Question: I have created a simple page in HTML which works fine. But when I import that to ASP.NET, the page design clutters up.
Here is my
'''
<%@ Master Language="C#" AutoEventWireup="true" CodeBehind="Site.master.cs" Inherits="Elite.WUI.Site" %>
<!DOCTYPE html PUBLIC "-//W3C//DTD XHTML 1.0 Transitional//EN" "http://www.w3.org/TR/xhtml1/DTD/xhtml1-transitional.dtd">
<html xmlns="http://www.w3.org/1999/xhtml" >
<head runat="server">
<title></title>
<link rel="stylesheet" type="text/css" href="styles.css" />
</head>
<body>
<form id="form1" runat="server">
<asp:ContentPlaceHolder ID="headerCPH" runat="server">
<div id="header">
<h1>WUI</h1>
</div>
<hr />
</asp:ContentPlaceHolder>
<asp:ContentPlaceHolder ID="navigationCPH" runat="server">
<div id="navigation">
<ul>
<li>Home</li>
<li>Users</li>
<li>Campaigns</li>
<li>Settings</li>
</ul>
</div>
</asp:ContentPlaceHolder>
<asp:ContentPlaceHolder ID="contentCPH" runat="server">
</asp:ContentPlaceHolder>
</form>
</body>
</html>
'''
my stylesheet
'''
#navigation
{
float: left;
border: 1pt solid;
}
#navigation ul
{
list-style-type: none;
padding: 5 5 5 5;
margin: 0;
}
#content
{
margin-left: 9%;
border: 1pt solid;
padding-left: 5;
}
'''
and the actual page derived from master page
'''
<%@ Page Title="" Language="C#" MasterPageFile="~/Site.Master" AutoEventWireup="true" CodeBehind="ABC.aspx.cs" Inherits="Elite.WUI.ABC" %>
<asp:Content ID="Content3" ContentPlaceHolderID="contentCPH" runat="server">
<div id="content">
<p>Test content</p>
</div>
</asp:Content>
'''
Here is how it is displayed in Firefox (ver 3.6)

As you can see that the border, list-style-type properties are working but margin isn't working. Can anyone tell me what am I doing wrong? I have tested it in Google Chrome but same issue. While the HTML and CSS works fine when there is no ASP.NET i.e. simple .html file.
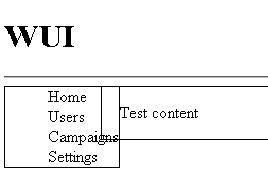
Answer: Change
'''
padding-left: 5;
'''
to
'''
padding-left: 5px;
'''
and
'''
padding: 5 5 5 5;
'''
to
'''
padding: 5px 5px 5px 5px;
'''
Note: last one can also be written: 'padding:5px;'